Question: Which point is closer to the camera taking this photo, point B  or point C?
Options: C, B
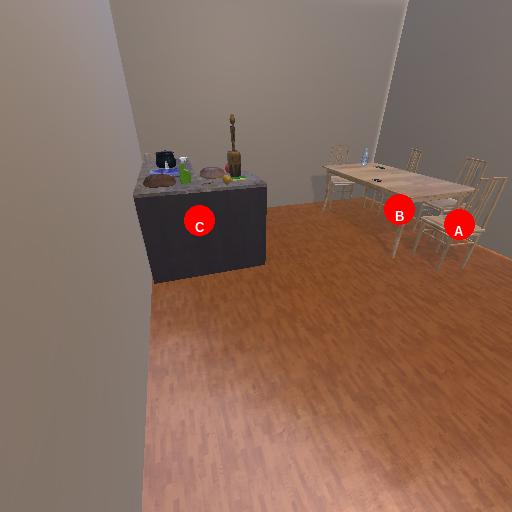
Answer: C